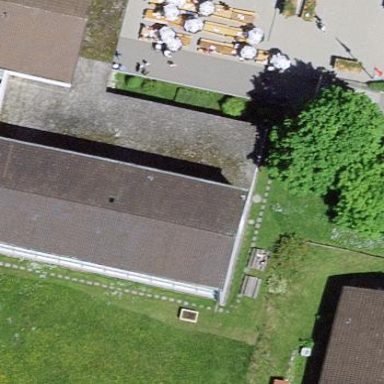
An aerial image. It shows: School building.